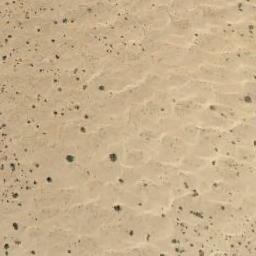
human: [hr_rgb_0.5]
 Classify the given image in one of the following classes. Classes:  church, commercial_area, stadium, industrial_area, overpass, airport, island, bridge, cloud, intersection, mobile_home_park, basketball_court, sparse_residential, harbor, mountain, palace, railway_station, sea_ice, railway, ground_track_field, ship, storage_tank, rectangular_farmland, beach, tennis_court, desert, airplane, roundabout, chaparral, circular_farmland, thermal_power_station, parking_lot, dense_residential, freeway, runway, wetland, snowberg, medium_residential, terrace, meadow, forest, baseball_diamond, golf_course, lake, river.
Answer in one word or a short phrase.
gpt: desert